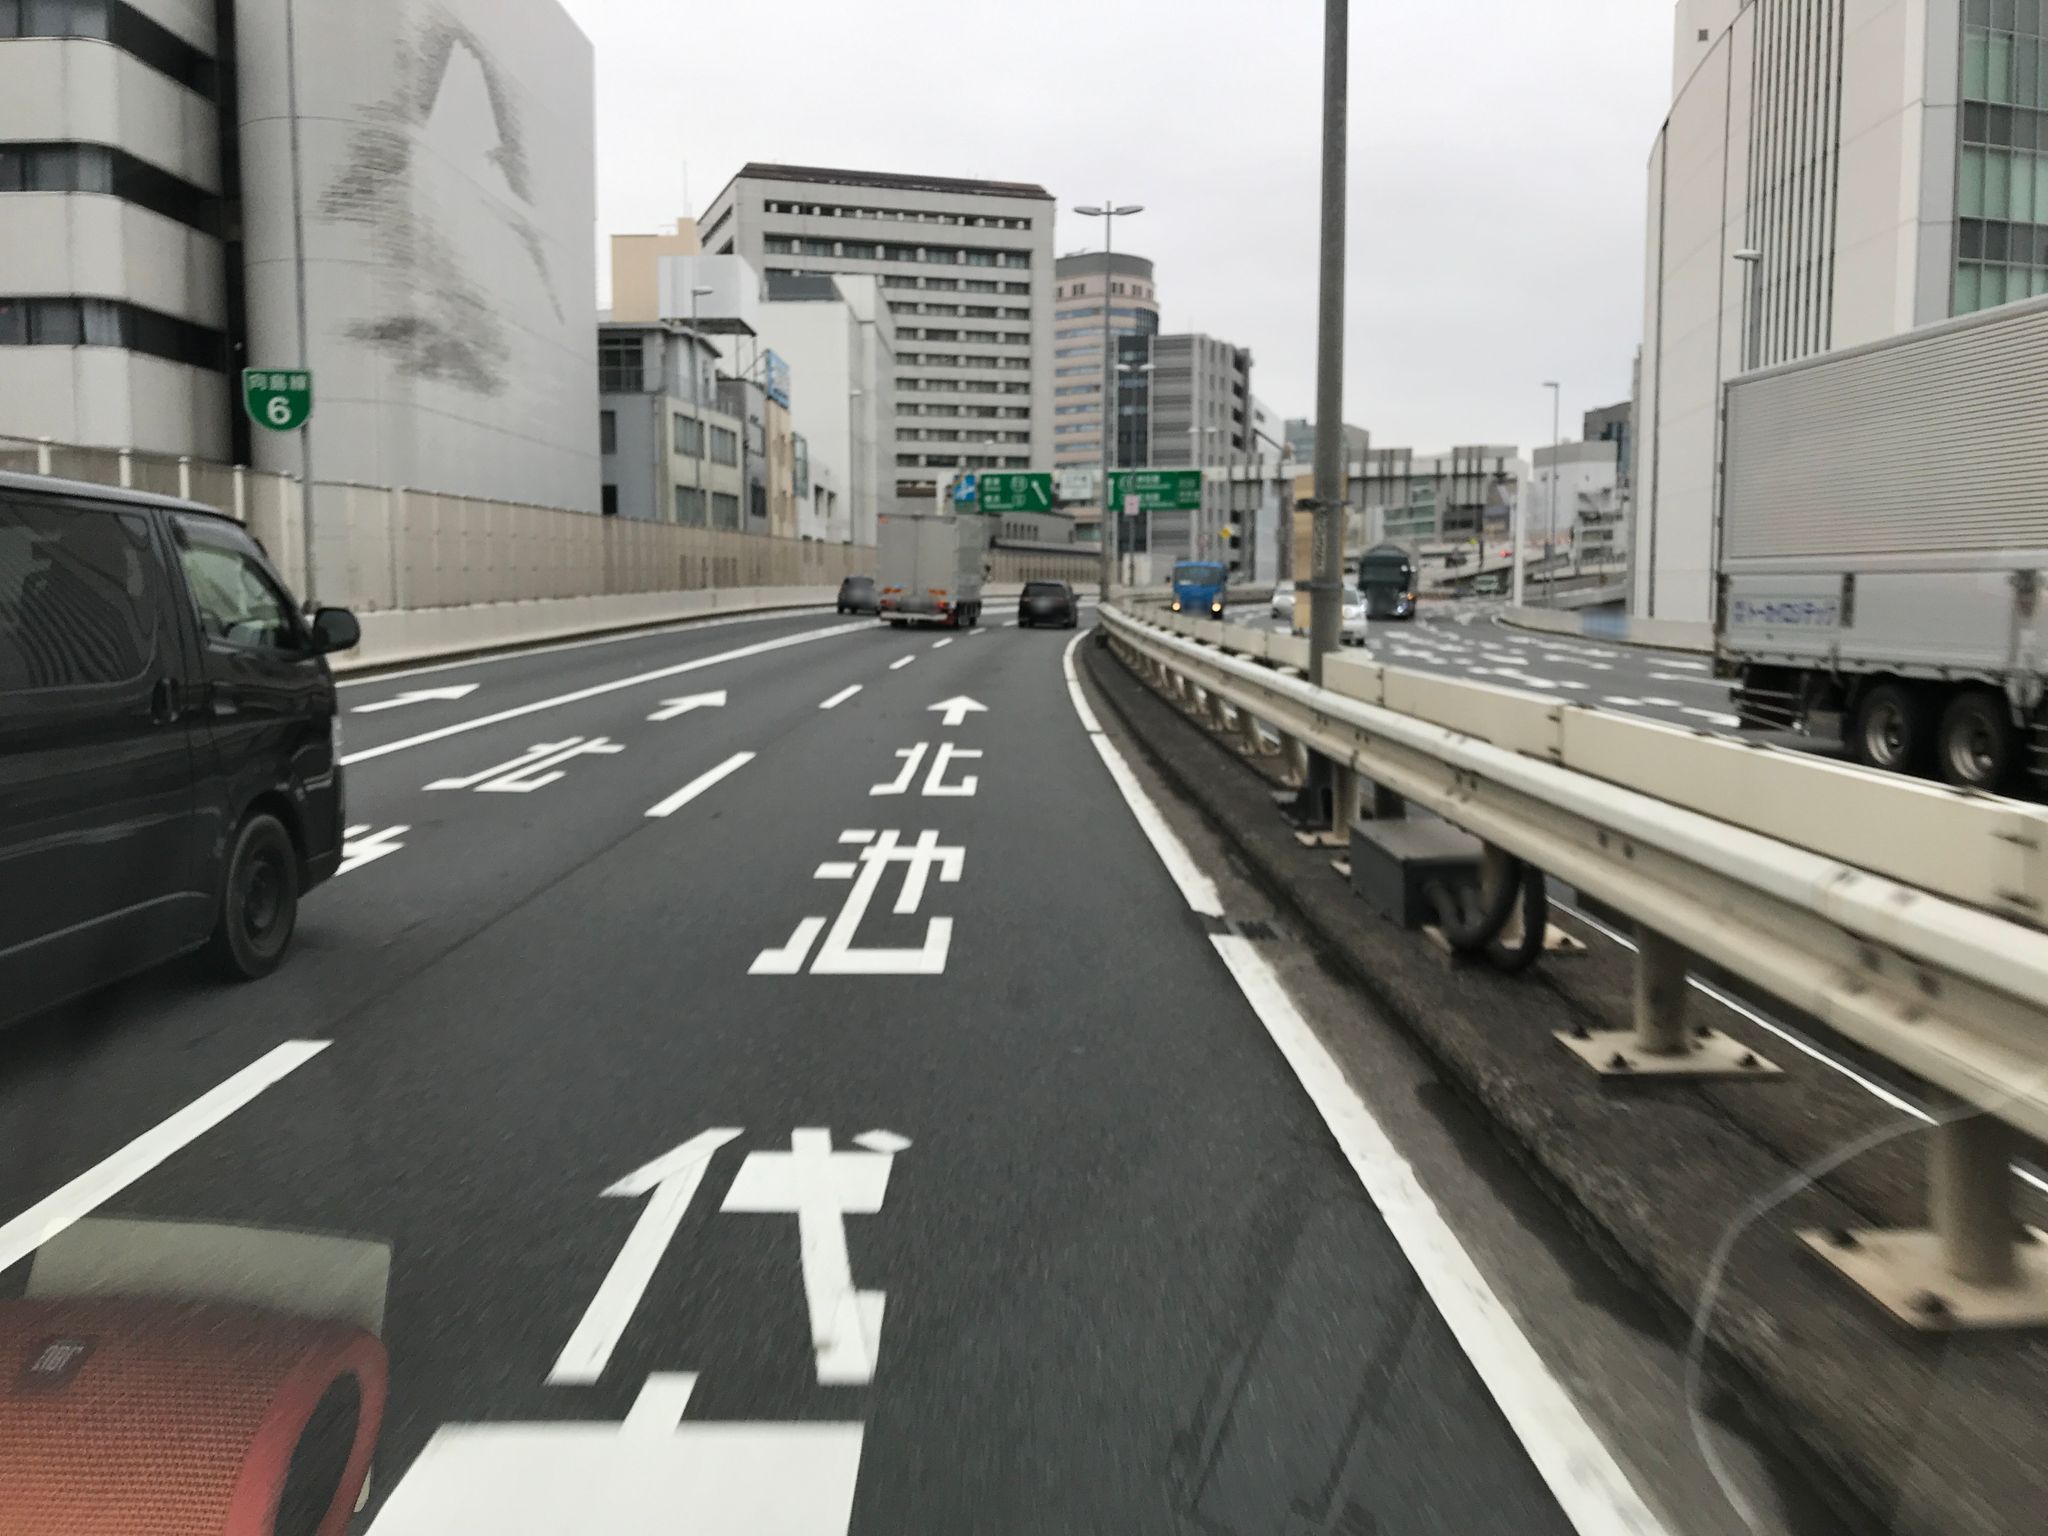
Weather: snowy
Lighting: day
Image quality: good
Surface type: driving surface
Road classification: footway
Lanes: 3
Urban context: urban centre
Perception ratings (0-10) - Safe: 1.88, Lively: 1.56, Beautiful: 2.67, Boring: 4.96, Depressing: 4.57, Wealthy: 6.43